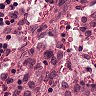
Metastatic tissue present: no